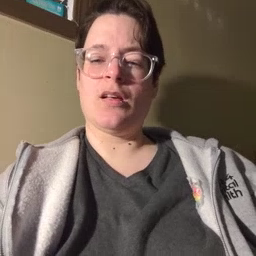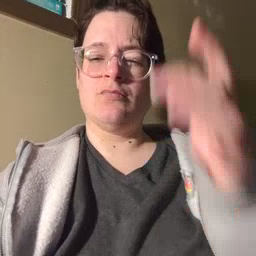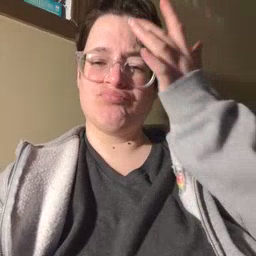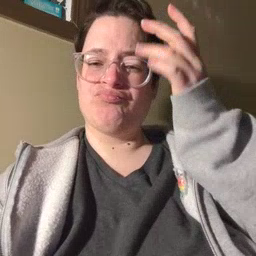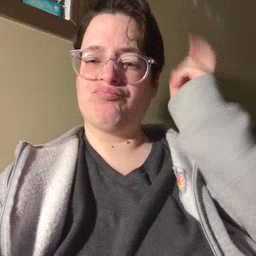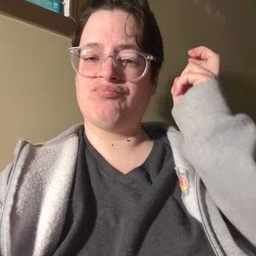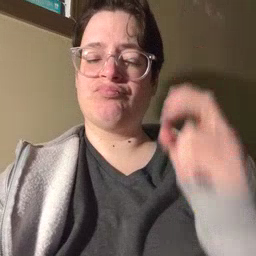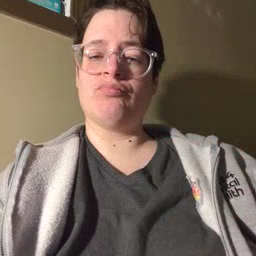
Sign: sick